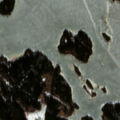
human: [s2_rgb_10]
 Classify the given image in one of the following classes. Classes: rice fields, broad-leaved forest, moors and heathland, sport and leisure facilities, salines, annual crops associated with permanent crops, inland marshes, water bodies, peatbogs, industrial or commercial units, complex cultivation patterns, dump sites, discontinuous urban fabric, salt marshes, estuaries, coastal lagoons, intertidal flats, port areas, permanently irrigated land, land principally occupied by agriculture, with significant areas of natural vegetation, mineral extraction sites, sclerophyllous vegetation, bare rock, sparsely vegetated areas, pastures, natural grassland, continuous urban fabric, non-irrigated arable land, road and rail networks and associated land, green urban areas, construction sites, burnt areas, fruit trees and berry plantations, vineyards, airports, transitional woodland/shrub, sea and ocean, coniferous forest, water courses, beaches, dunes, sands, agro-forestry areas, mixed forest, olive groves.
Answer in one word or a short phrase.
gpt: coniferous forest, mixed forest, sea and ocean